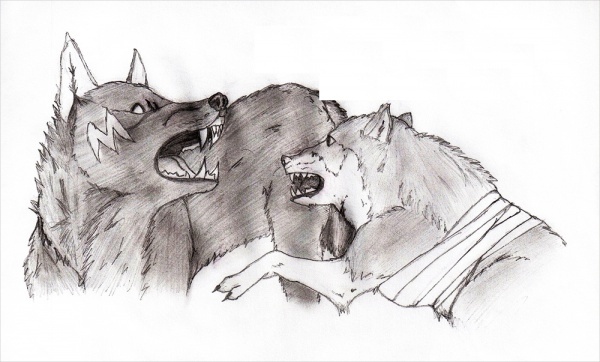
Label: white wolf, Arctic wolf, Canis lupus tundrarum